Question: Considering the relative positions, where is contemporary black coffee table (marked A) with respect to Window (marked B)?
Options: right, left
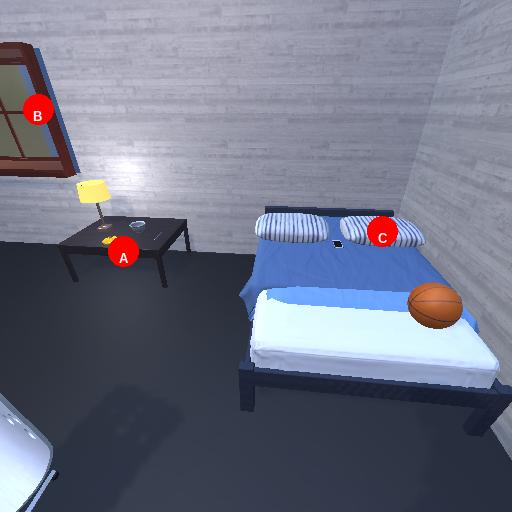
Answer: right